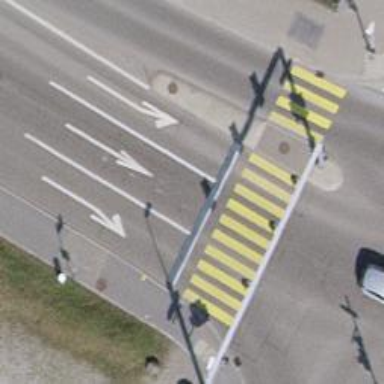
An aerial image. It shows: Road with traffic signals.